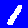
Digit: 1